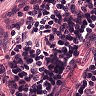
Metastatic tissue present: no